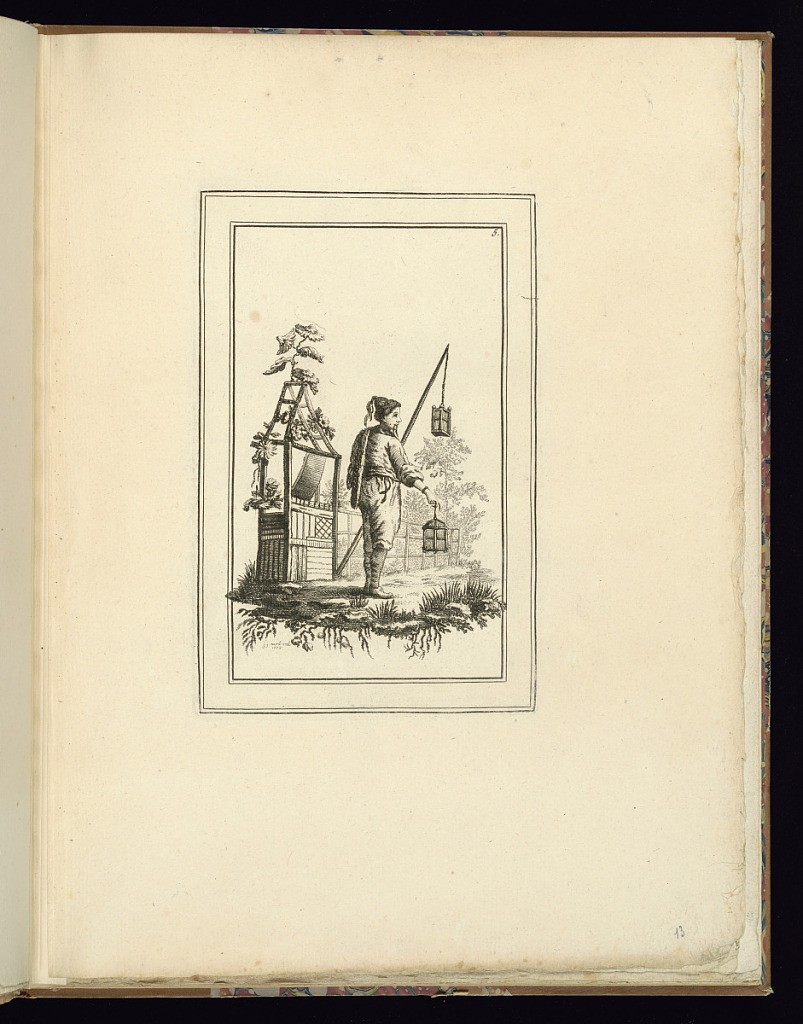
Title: Man with Birdcages
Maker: Jean-Baptiste Pillement, French, 1728–1808
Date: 1773
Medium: Etching on laid paper
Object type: Print
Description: Plate from a series of chinoiserie prints depicting figures in landscapes. A holds two birdcages or lanterns, one dangling from a large stick and the other in his right hand. He stands within a garden landscape with a pergola and fence to the left. The plate is numbered, signed, and dated.